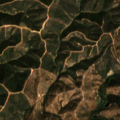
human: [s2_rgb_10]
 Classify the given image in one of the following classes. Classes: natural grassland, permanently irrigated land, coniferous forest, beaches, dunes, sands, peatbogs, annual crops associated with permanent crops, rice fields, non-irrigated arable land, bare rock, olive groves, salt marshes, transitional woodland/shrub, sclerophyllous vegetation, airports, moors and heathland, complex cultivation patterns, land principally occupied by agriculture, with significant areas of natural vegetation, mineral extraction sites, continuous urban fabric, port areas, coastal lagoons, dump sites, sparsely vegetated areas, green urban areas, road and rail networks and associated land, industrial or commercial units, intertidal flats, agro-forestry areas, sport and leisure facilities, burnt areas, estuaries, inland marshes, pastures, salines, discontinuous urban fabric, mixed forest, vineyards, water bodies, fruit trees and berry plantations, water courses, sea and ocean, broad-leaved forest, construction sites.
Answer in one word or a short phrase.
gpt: broad-leaved forest, sclerophyllous vegetation, transitional woodland/shrub